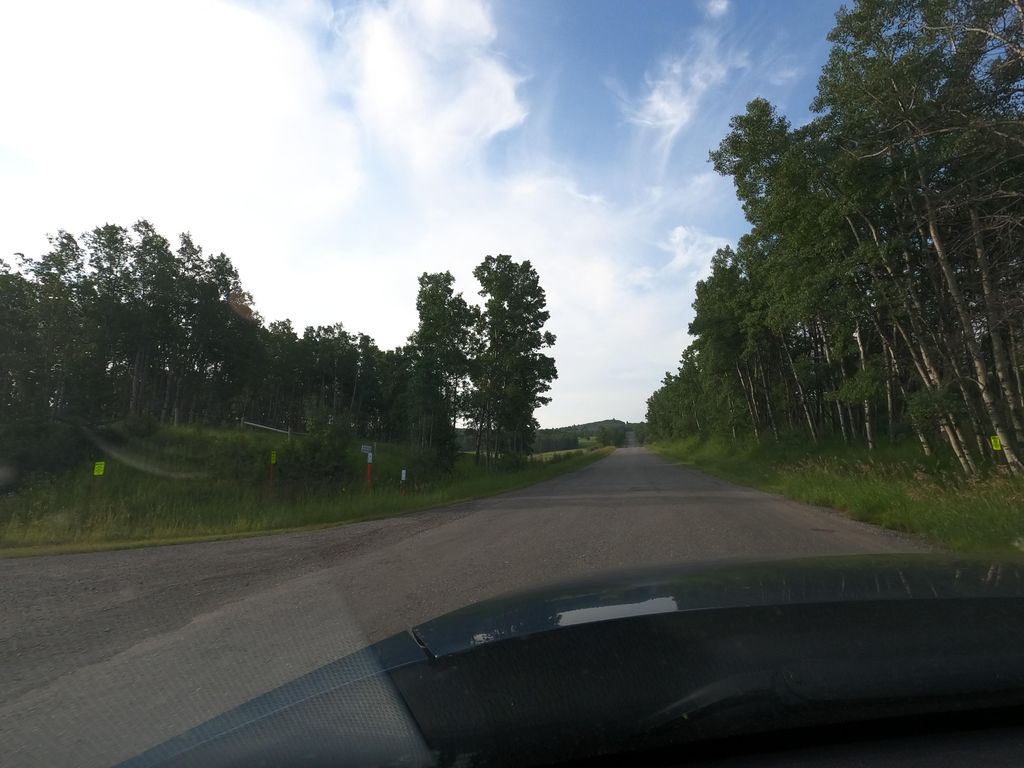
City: calgary